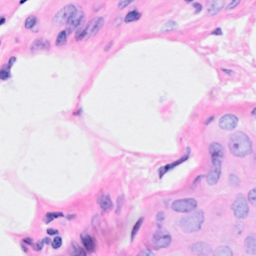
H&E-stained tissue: Breast